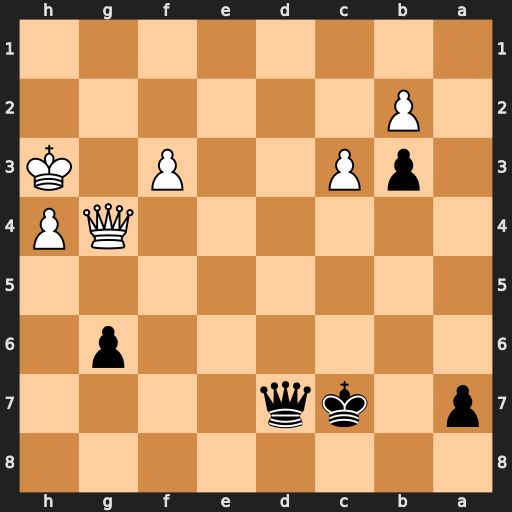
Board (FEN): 8/p1kq4/6p1/8/6QP/1pP2P1K/1P6/8
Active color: b
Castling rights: -
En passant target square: -
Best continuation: a5 Kg3 Qxg4+ fxg4 a4